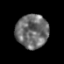
Tissue: prostate
Cell type: Myeloid cells
Senescence score: 0.7435
Nuclear area (px): 1059
Mean DAPI intensity: 110.291